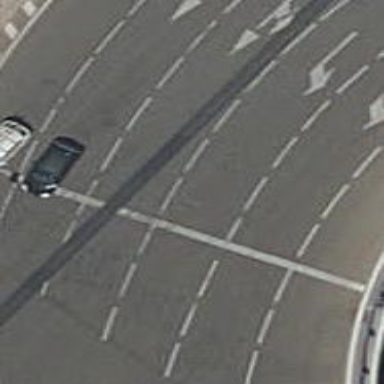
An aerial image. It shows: Road with traffic signals.